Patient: sex F, age 68
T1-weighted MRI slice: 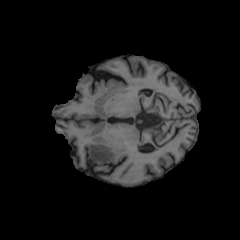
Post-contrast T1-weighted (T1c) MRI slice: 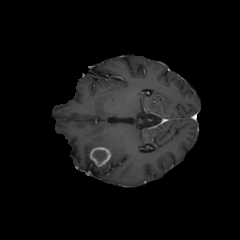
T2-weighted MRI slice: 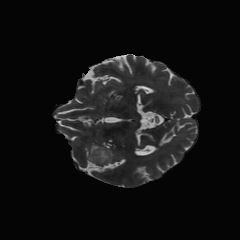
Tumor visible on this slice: yes
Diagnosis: Glioblastoma, IDH-wildtype
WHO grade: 4